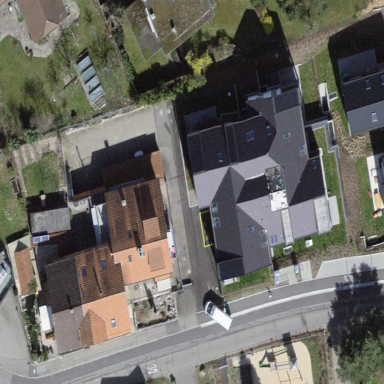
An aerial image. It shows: Residential building with black roof.